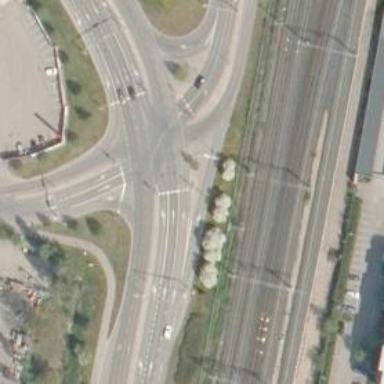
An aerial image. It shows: Tertiary_link road with asphalt surface.